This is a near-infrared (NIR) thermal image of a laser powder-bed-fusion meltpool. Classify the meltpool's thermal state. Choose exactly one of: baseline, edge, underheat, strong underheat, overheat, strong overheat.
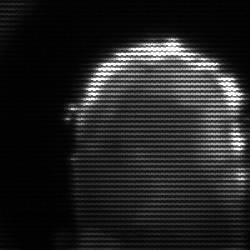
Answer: baseline